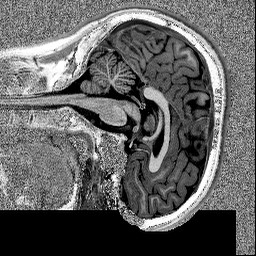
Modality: MP2RAGE
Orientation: sagittal
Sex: male